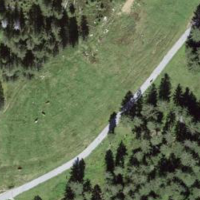
EUNIS habitat code: 45
Species observed at this site:
Vaccinium uliginosum